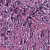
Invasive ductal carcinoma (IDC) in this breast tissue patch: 1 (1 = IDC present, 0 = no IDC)